Aerial crown-view tile of a tropical tree (Barro Colorado Island, Panama), acquired 20241014:
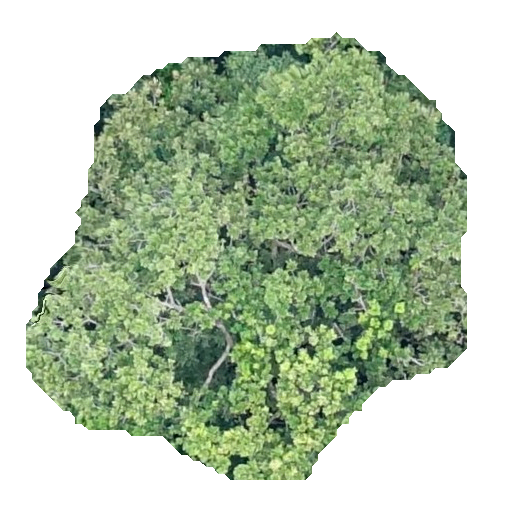
Species: Anacardium excelsum
GBIF accepted scientific name: Anacardium excelsum
Crown area: 222.492 m²